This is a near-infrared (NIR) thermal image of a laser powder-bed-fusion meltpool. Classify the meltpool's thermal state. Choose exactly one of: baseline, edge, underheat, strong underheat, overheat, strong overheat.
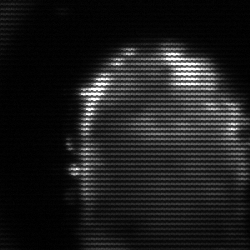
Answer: baseline